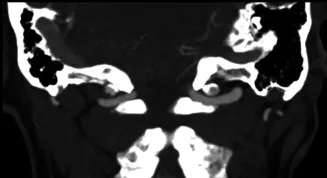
CT angiography of the brain-supplying vessels showing no vascular injury. (B) Coronal CT scan revealed hypoplastic intradural segment of right vertebral artery.
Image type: radiology (ct)